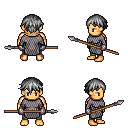
a pixel art fantasy rpg character, male body template, human, tanned skin, chain mail, teal pants, gray short bangs hairstyle, metal gloves, spear, four views (front, back, left, right), 2x2 character sprite sheet, small pixel art, hard edges, no anti-aliasing